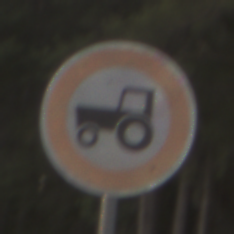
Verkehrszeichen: VerbotKraftfahrzeugeZuegeNichtSchneller25
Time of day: SunriseSunset
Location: Outdoor (Nature)
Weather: Clear
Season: NotSpecified
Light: Natural